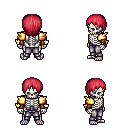
a pixel art fantasy rpg character, male body template, skeleton, gold arm armor, metal pants, ruby red plain hairstyle, leather bracers, four views (front, back, left, right), 2x2 character sprite sheet, small pixel art, hard edges, no anti-aliasing